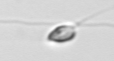
Label: flagellate